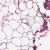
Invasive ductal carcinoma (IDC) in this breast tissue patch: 0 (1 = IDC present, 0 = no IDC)